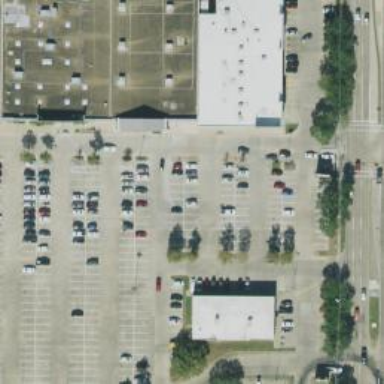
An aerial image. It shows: Parking space is available.